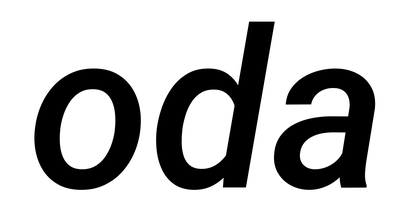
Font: Roboto-Italic_Medium_Italic